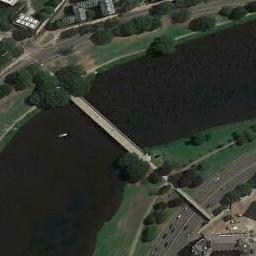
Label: bridge